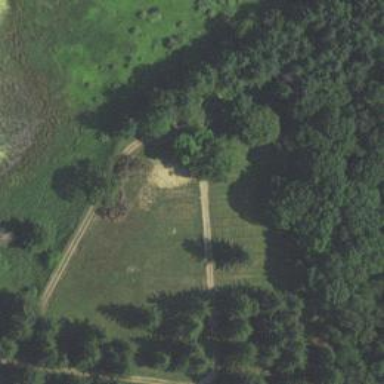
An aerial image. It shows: Cemetery.